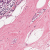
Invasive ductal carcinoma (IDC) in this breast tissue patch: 0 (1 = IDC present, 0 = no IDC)